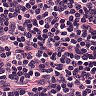
Metastatic tissue present: no